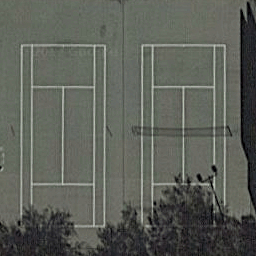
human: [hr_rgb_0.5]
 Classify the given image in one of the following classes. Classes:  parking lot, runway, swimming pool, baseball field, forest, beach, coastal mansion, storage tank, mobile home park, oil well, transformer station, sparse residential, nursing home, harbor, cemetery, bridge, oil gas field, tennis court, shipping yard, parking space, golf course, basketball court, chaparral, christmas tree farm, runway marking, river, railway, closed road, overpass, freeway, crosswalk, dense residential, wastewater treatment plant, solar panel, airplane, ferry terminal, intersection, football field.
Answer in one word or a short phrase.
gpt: tennis court